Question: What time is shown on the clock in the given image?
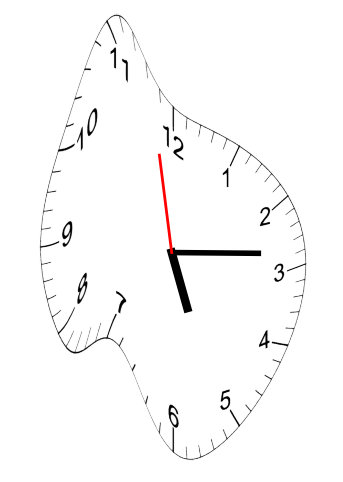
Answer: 05:13:58